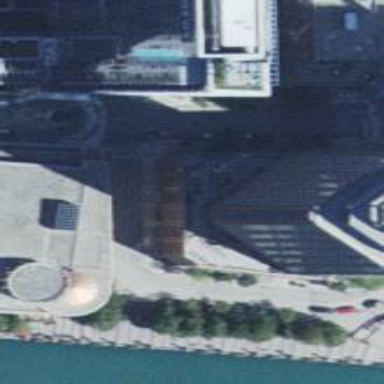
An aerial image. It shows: Part of building with flat concrete roof.